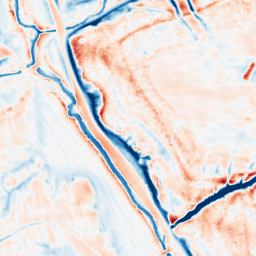
Category: multiscale
Decomposition family: dog_multiscale
Decomposition parameters: sigma_ratio: 1.6
n_scales: 5
base_sigma: 0.5
Upsampling method: quadratic
Upsampling parameters: scale: 8
Upsampling scale: 8